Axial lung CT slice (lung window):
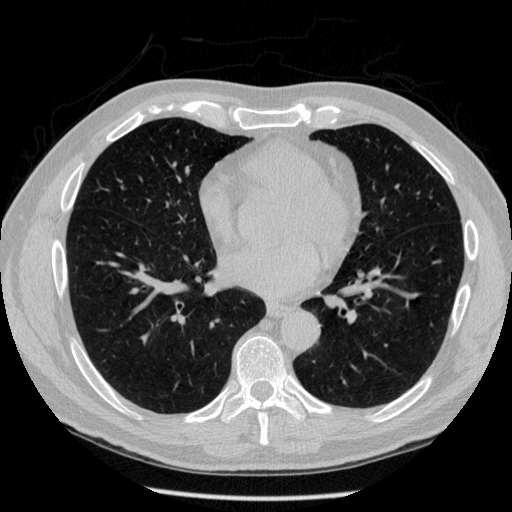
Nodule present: no